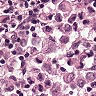
Metastatic tissue present: yes